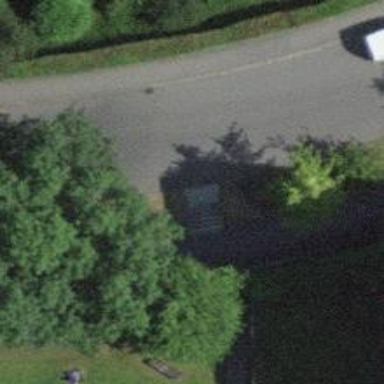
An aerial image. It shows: Set of steps on the road.